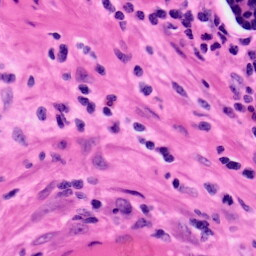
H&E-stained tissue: Colon